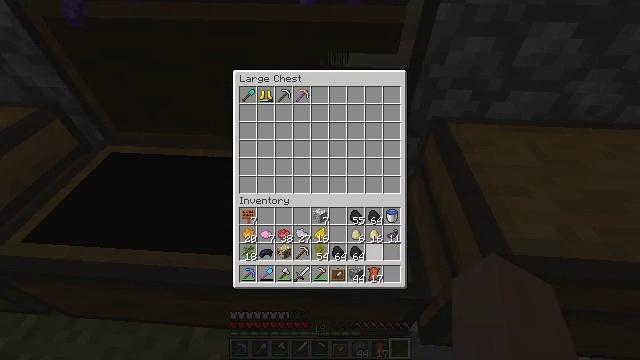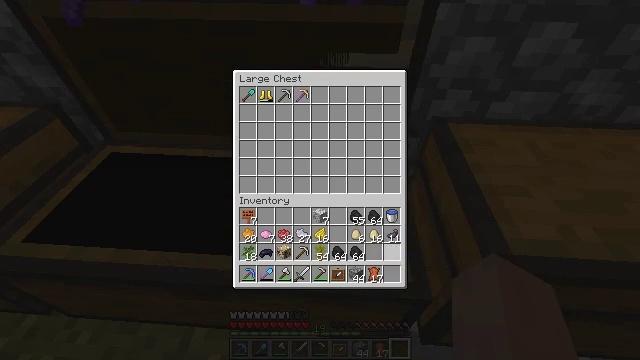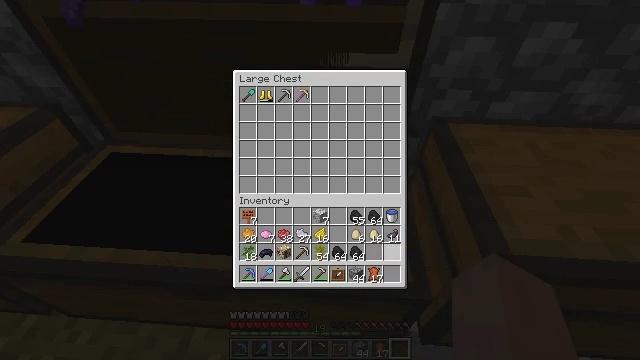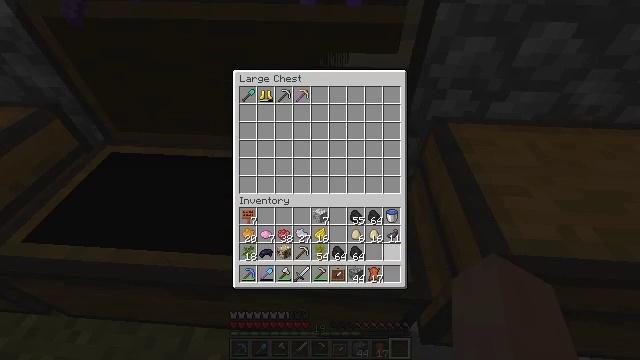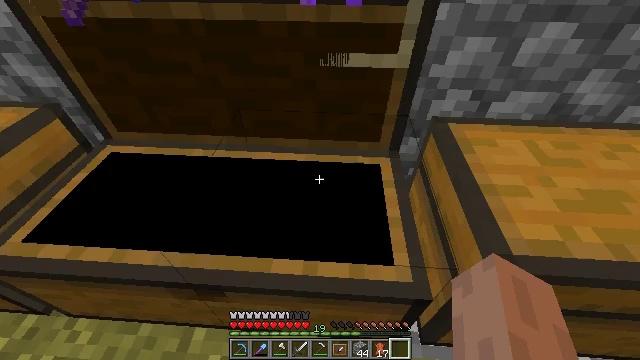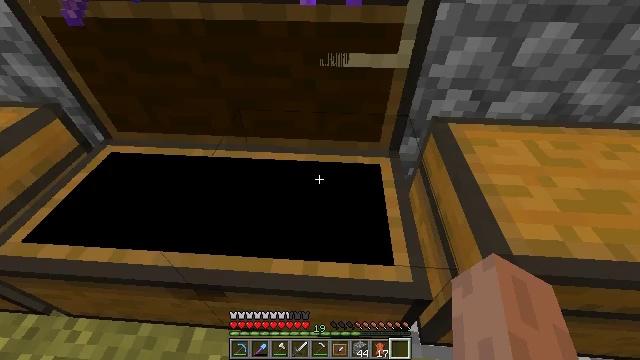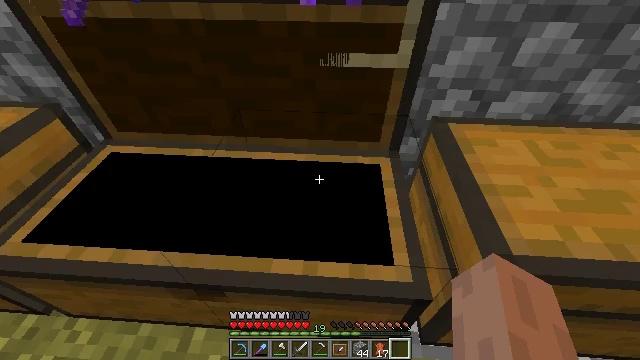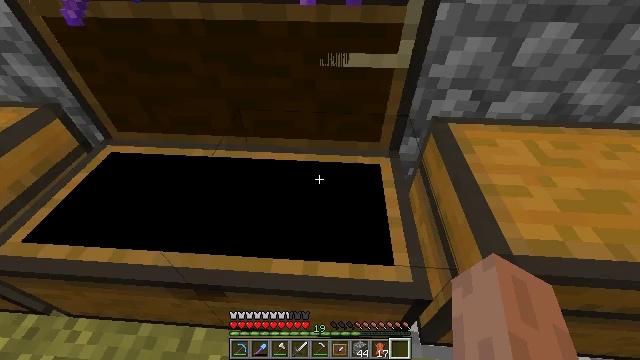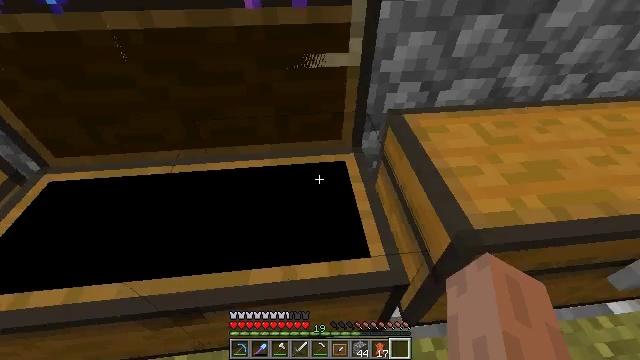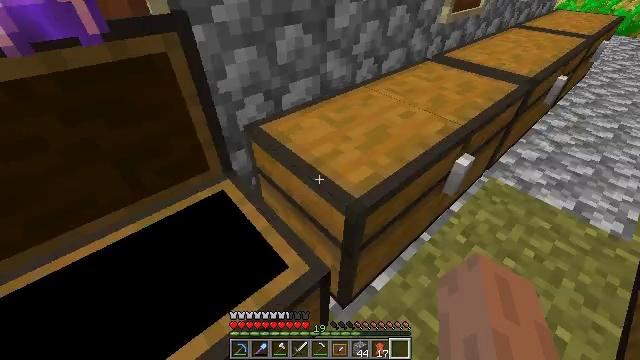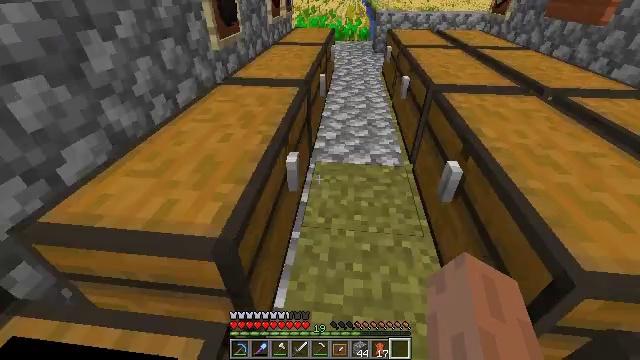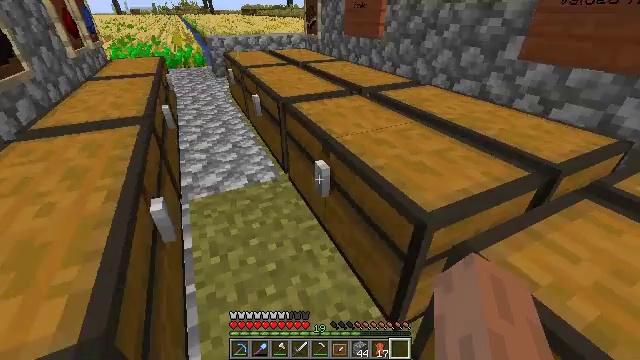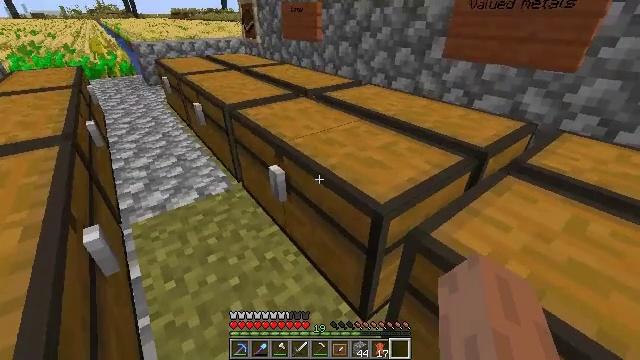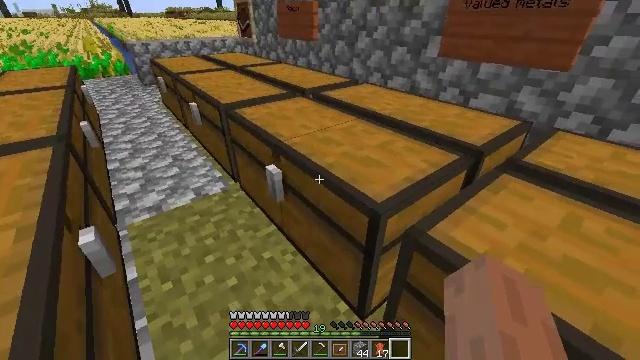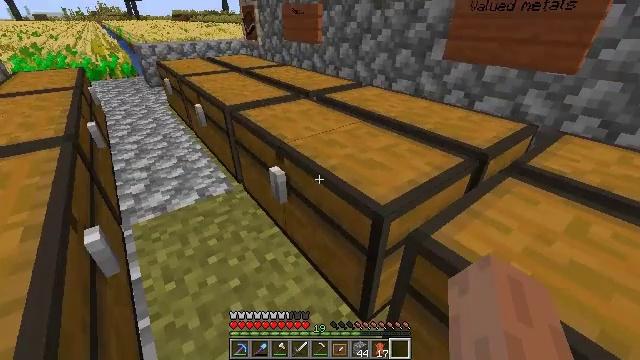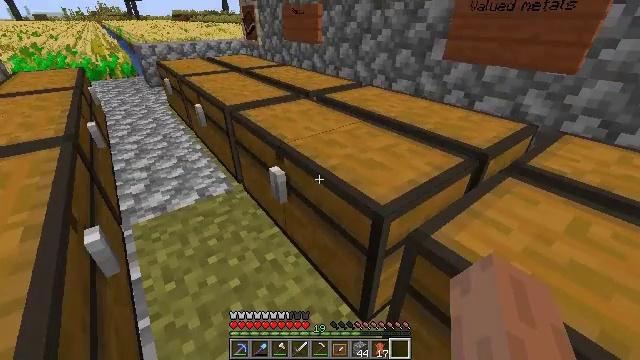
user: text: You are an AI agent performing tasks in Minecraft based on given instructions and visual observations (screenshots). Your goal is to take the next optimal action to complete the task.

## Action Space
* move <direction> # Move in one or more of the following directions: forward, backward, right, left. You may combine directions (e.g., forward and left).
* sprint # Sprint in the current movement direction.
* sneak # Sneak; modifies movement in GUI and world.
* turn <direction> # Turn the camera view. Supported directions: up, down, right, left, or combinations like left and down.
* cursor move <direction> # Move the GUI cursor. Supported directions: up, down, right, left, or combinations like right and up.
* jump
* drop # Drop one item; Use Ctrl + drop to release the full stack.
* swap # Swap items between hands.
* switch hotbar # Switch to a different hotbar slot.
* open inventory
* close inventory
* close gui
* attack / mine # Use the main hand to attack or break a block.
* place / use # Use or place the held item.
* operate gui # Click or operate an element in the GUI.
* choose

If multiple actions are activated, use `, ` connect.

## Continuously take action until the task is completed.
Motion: motion action
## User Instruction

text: Destroy the acacia wall sign for reuse.
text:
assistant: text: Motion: sneak
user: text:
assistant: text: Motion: sneak
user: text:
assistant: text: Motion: sneak, cursor move right
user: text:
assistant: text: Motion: no_op
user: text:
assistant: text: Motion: close gui
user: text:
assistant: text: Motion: no_op
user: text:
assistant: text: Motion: no_op
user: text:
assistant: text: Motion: turn right
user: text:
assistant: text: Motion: turn right and up
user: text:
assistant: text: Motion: turn right and up
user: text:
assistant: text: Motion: turn right and up
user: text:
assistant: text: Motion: turn right
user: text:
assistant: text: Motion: no_op
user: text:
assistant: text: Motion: no_op
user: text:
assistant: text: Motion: no_op
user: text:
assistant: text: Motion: no_op
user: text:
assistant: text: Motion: no_op
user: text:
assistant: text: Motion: no_op
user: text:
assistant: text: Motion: turn right and up
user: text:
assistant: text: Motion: turn right and up
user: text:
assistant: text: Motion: turn right
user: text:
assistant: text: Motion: turn right
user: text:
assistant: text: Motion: move forward, turn right
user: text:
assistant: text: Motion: move forward, turn right and up
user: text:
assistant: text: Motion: move forward, turn right and up
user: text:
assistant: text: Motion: turn up
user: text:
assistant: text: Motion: turn up, use / place
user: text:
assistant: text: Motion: use / place
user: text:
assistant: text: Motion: use / place
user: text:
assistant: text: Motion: use / place